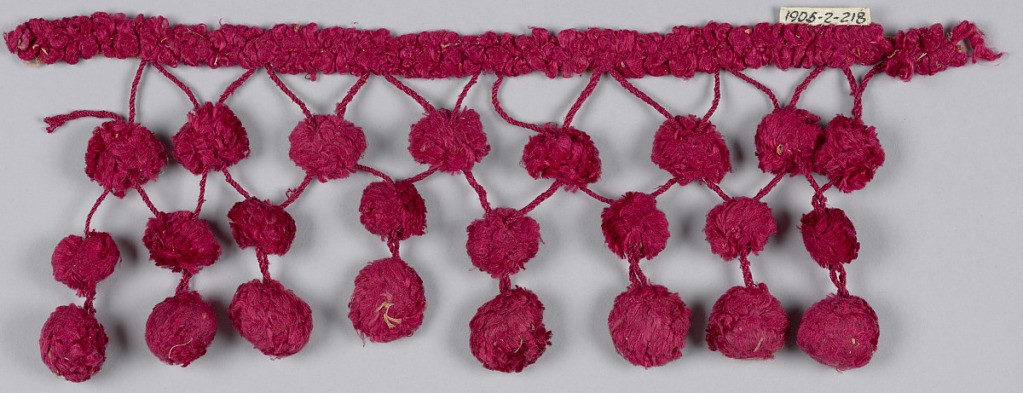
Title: Fringe
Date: late 18th century
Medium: silk Technique:
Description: Red fringe with a heading formed by red silk loops stitched to a narrow tape. From this heading hangs red silk cords caught together in a lozenge pattern and ending in loops, ornamented with balls of floss.